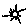
Label: sun